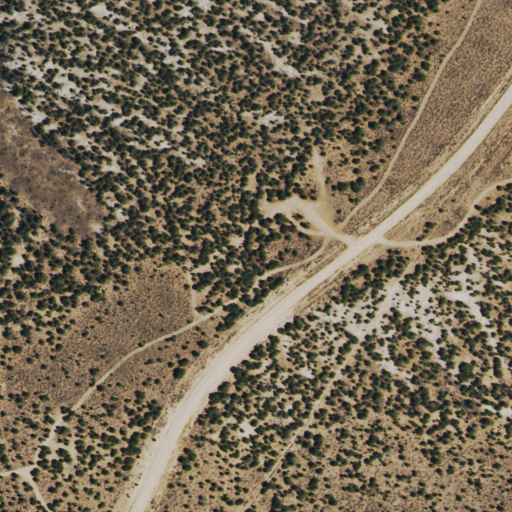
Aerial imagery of mountain in Colorado named Peck Mesa containing evergreen forest and shrub